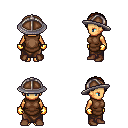
a pixel art fantasy rpg character, female body template, human, tanned skin, brown tunic, robe skirt, brown parted hairstyle, chain helm, gold gloves, brown shoes, four views (front, back, left, right), 2x2 character sprite sheet, small pixel art, hard edges, no anti-aliasing